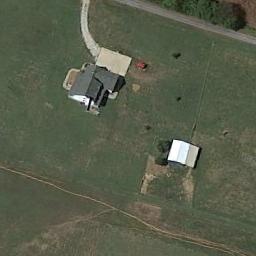
Label: residential